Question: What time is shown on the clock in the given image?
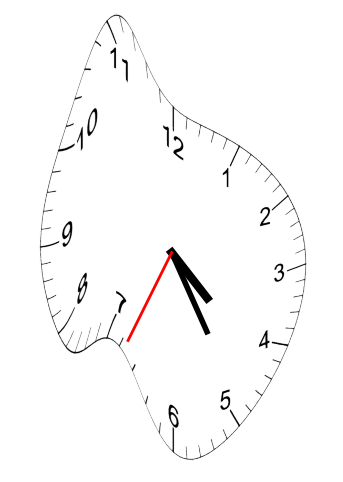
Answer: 04:24:34